Question: I am trying to insert some values and if there is a 'DUPLICATE KEY UPDATE' table 'person'. I am getting the insert of values but it is repeating the values instead of doing an update. The input fields are dynamic and values can be added or deleted. But I am trying to not have repeating values. How can insert new values and if there is a duplicate key to then update the fields?
Html/(jquery function not included generates more input fields)
'''
<ul id="pq_entry_1" class="clonedSection">
<li>
<input id="person_fname_1" name="person_fname_1" placeholder="Person #1 - First Name" type="text" />
</li>
<li>
<input id="person_lname_1" name="person_lname_1" placeholder="Last Name" type="text" />
</li>
</ul>
<input type='button' id='btnAdd' value='add another Person' />
<input type='button' id='btnDel' value='delete Delete' />
'''
PHP/Mysql Query
'''
//Insert or Update Values
$f = 1;
while(isset($_POST['person_fname_' . $f]))
{
$person_fname = $_POST['person_fname_' . $f];
$person_lname = $_POST['person_lname_' . $f];
$query_init3 = "INSERT INTO person (academy_id, first_name, last_name) VALUES (:id,:person_fname,:person_lname)
ON DUPLICATE KEY UPDATE academy_id=:id, first_name=:person_fname, last_name=:person_lname";
$query_prep3 = $db_con->prepare($query_init3);
$query_prep3->execute(array(
"id" => $id,
"person_fname" => $person_fname,
"person_lname" => $person_lname
));
$f++;
}
'''
Table after query:

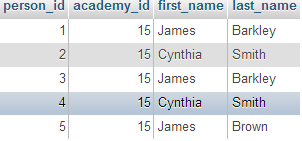
Answer: All sort of duplication check SQL
- 'REPLACE INTO'- 'INSERT .. ON DUPLICATE'- 'INSERT IGNORE'
works when table has 'Primary key' or 'UNIQUE' index. I think there is no UNIQUE INDEX. (maybe 'person_id' is PK for AUTO_INCREMENT)
so, could you post your 'person''s create statement? If person has not 'UNIQUE(person_fname, person_lname)' you should add it with following sql:
'''
ALTER TABLE person ADD UNIQUE (person_fname, person_lname);
'''